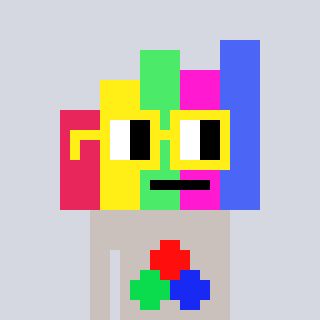
a pixel art character with square yellow glasses, a bar chart-shaped head and a foggrey-colored body on a cool background